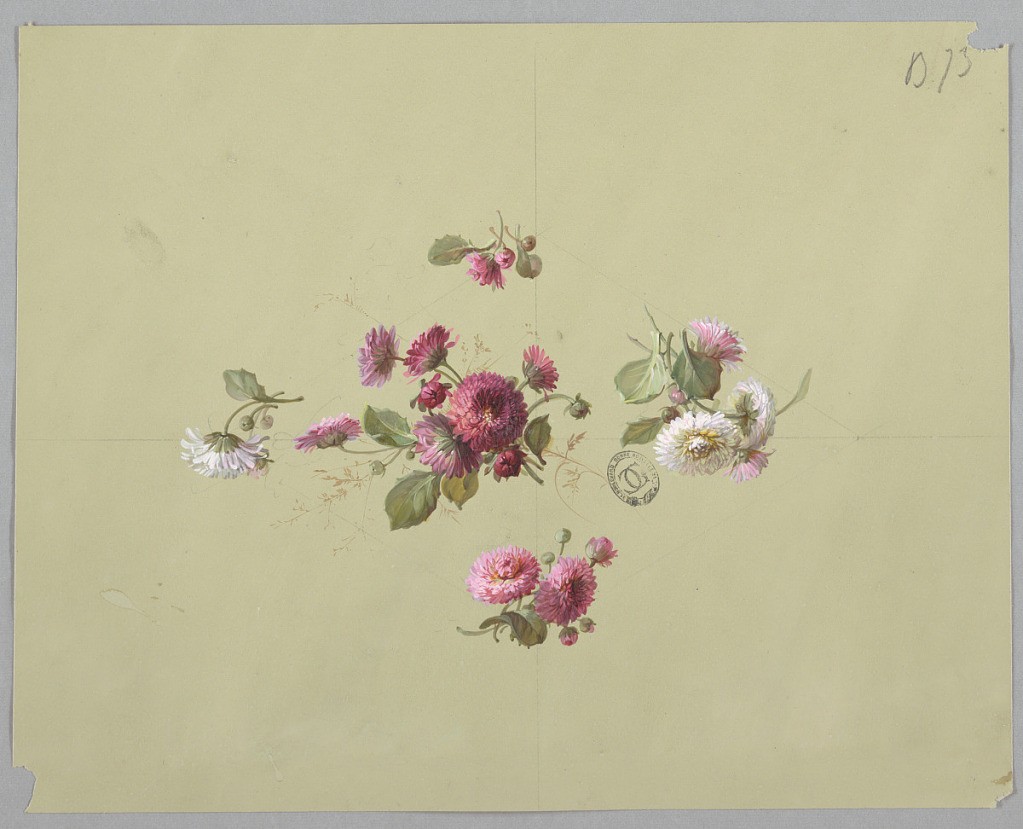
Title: Design for Wallpaper and Textiles: Flowers
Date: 19th century
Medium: Brush and gouache, graphite on cream paper
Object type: Drawing
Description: Cluster of pink and red flowers with foliage at center of page. Four clusters surround this one, from top clockwise: small pink flower facing downward, white and pink cluster facing downward, pink cluster facing upward, single white flower facing downward. Guidelines are visible on page in graphite, divide the page into four quadrants.